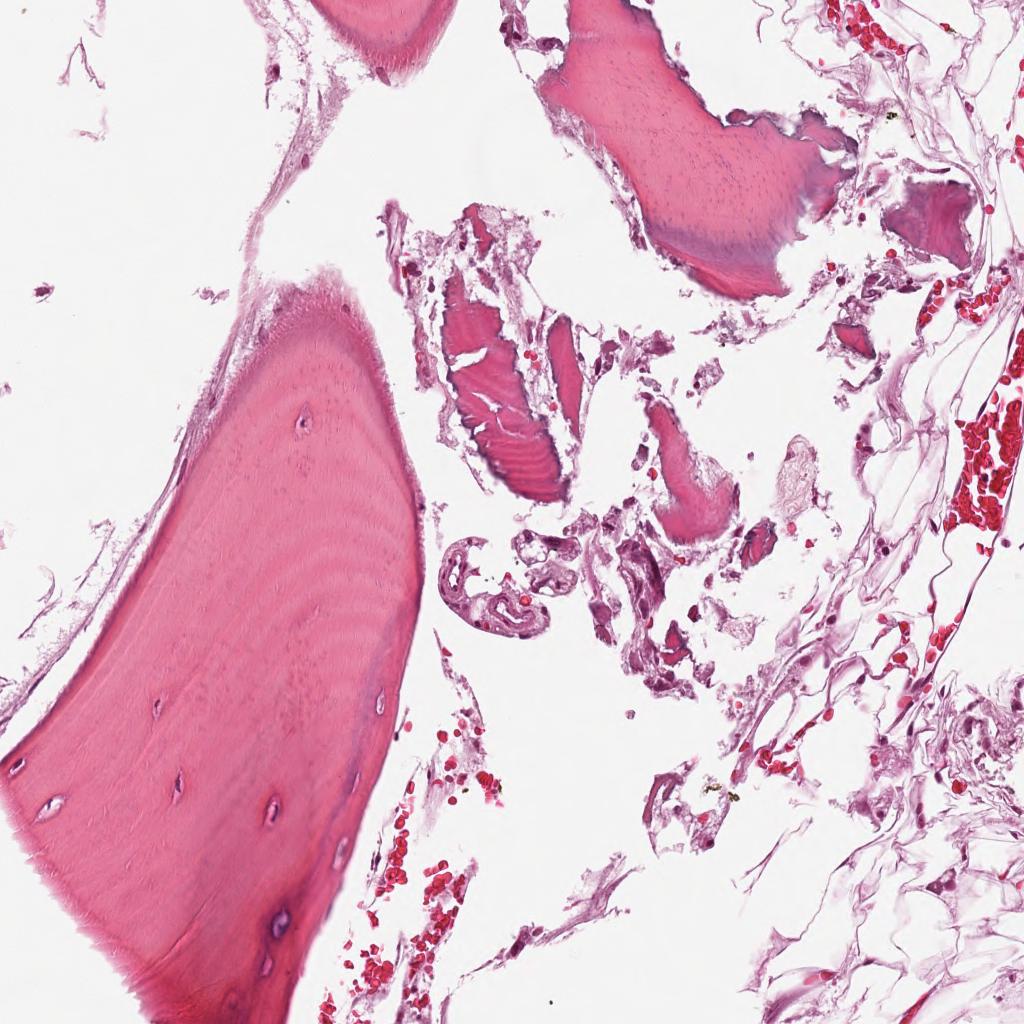
Label: Non-Tumor